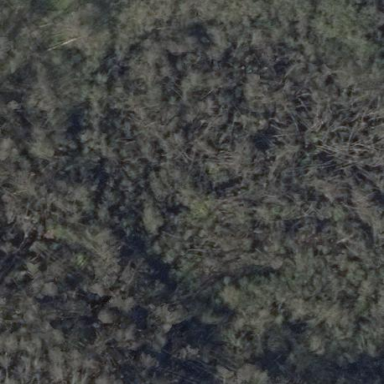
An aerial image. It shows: Swampy wetland area.